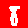
Digit: 8